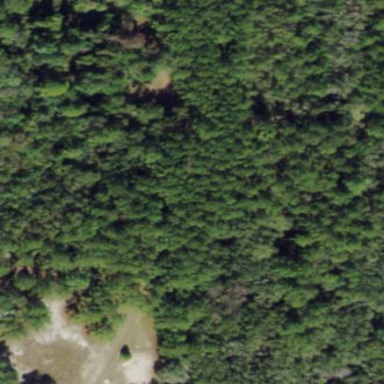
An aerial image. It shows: Woodland consisting mainly of needle-leaved trees.